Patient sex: M
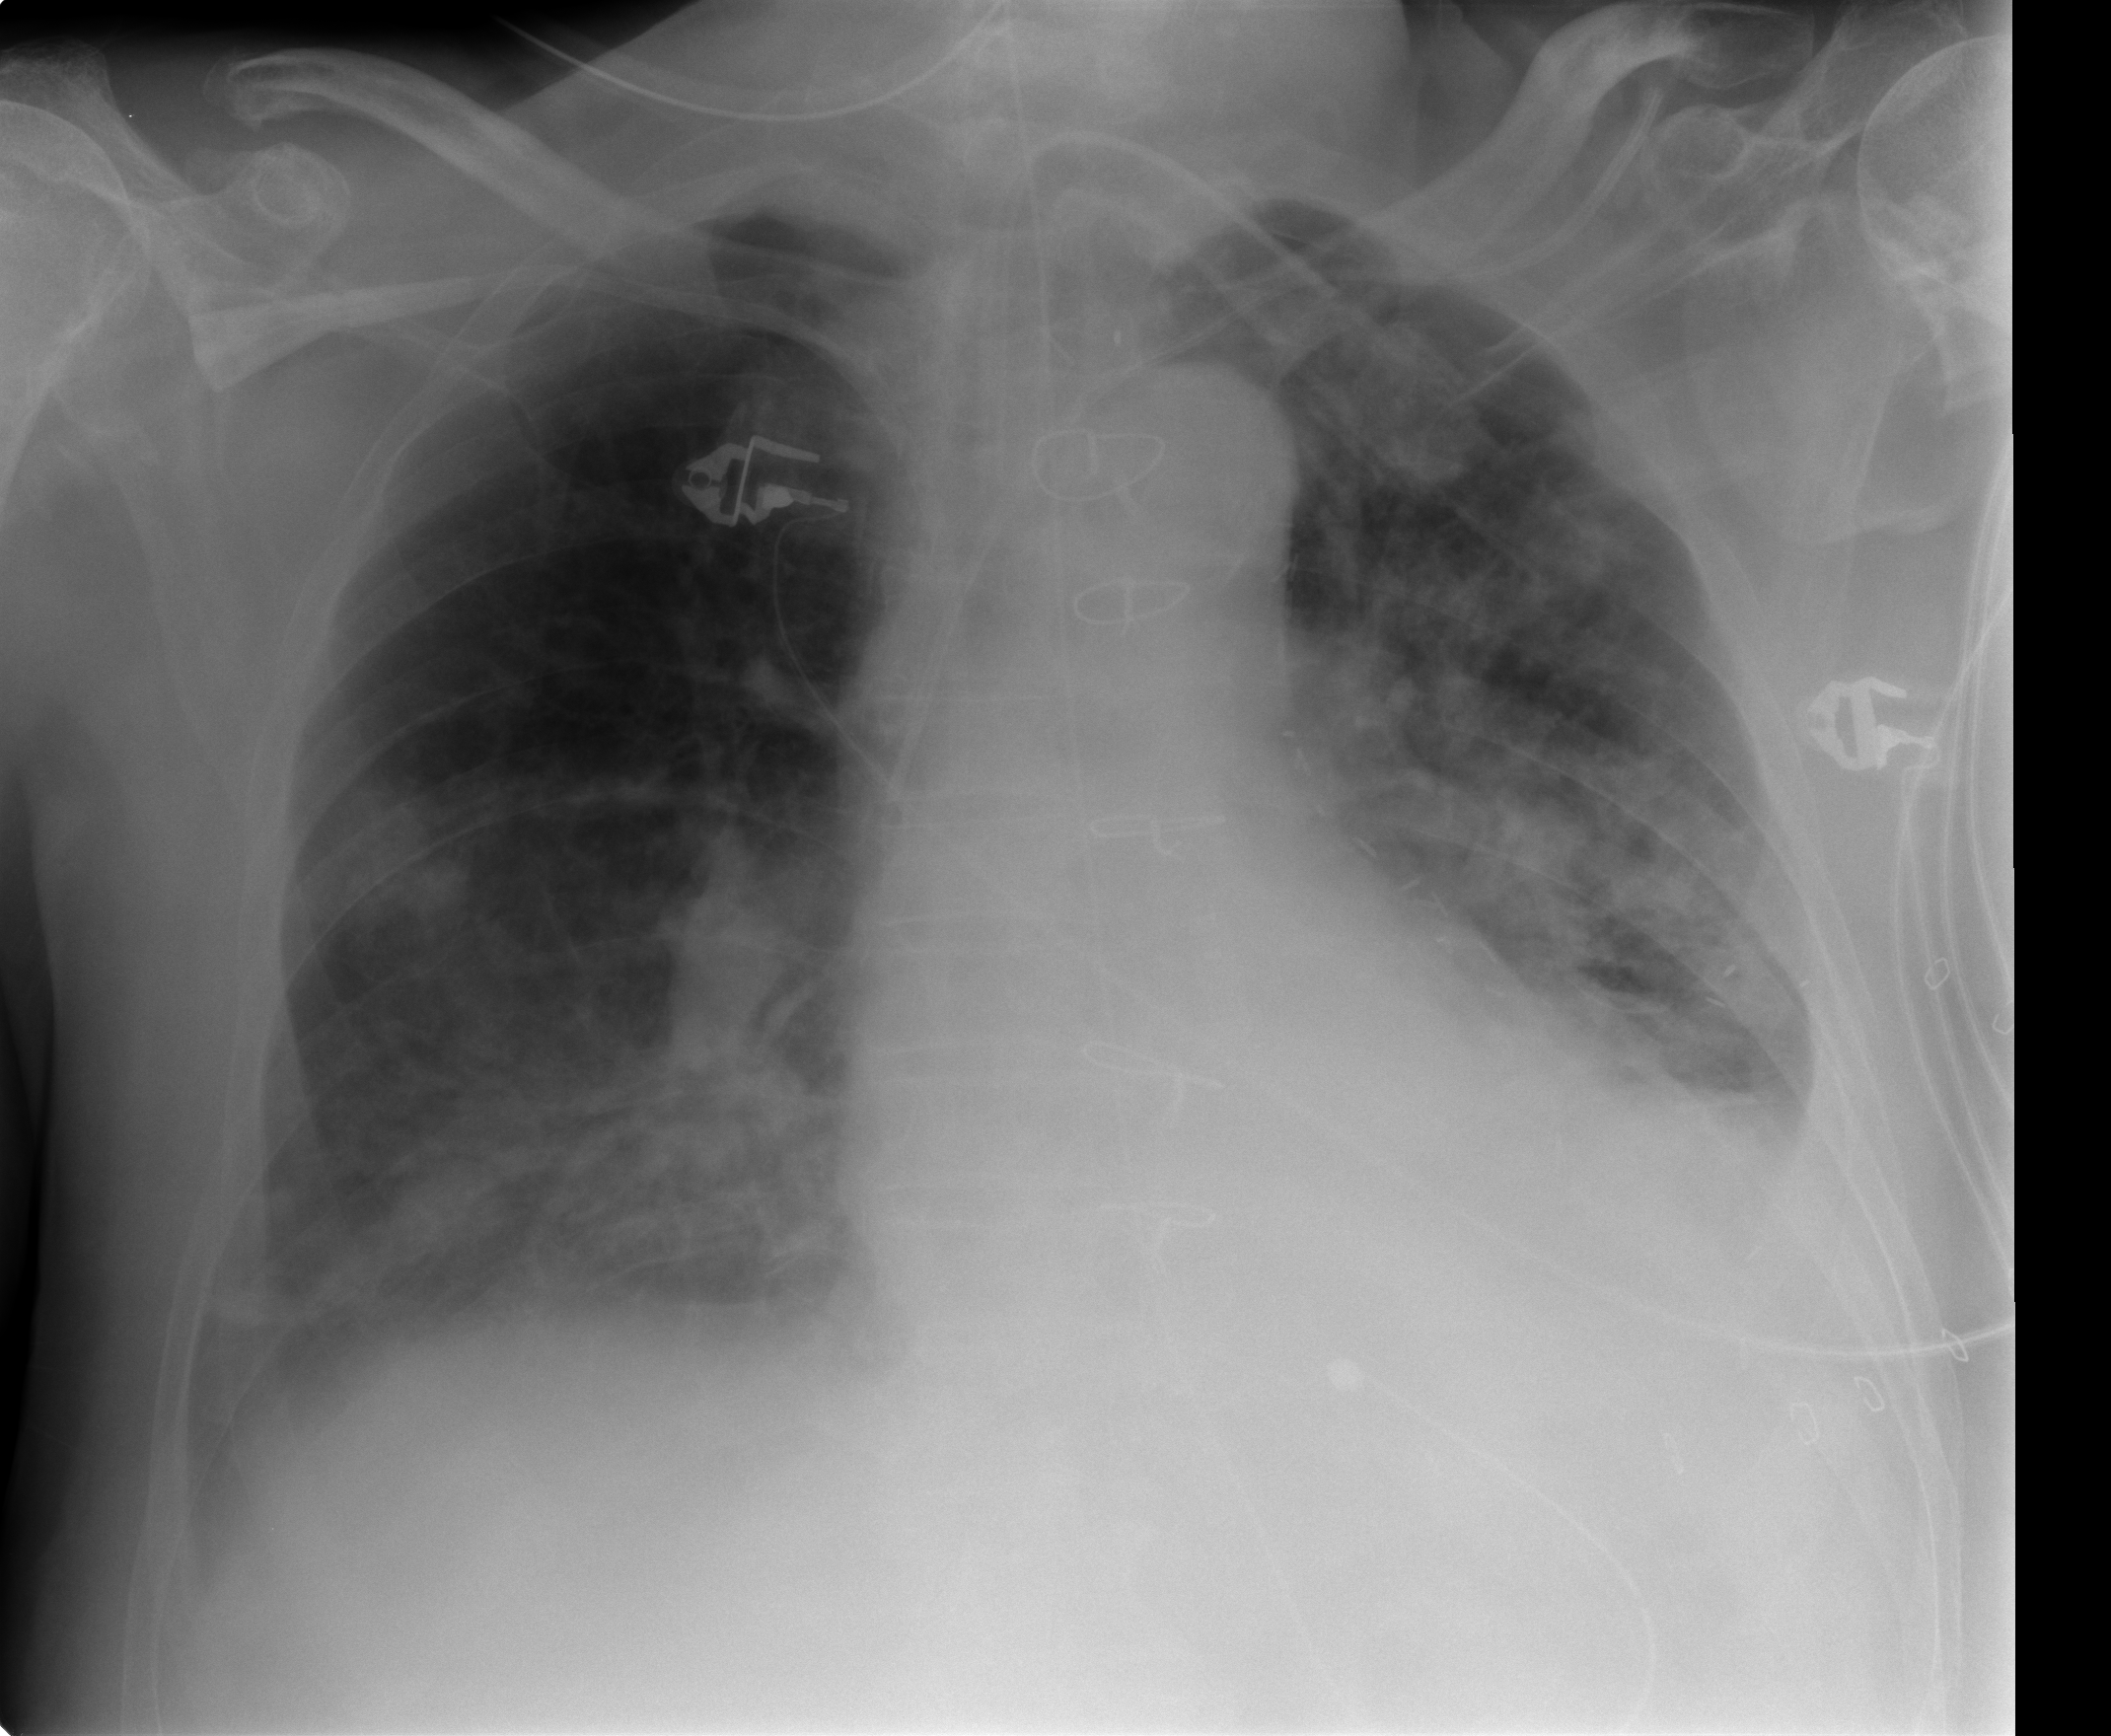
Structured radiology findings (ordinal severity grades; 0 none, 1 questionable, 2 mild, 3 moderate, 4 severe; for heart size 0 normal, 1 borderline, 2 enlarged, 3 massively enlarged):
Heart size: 2
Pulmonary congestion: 1
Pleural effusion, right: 2
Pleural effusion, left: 2
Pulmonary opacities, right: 2
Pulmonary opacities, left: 3
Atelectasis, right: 2
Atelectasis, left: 2